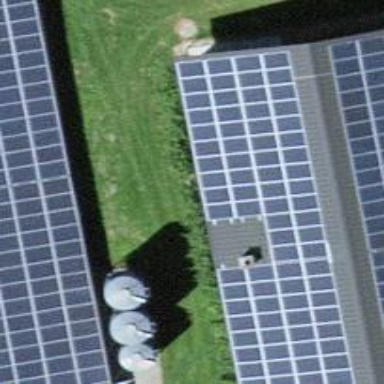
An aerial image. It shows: Solar power generator.